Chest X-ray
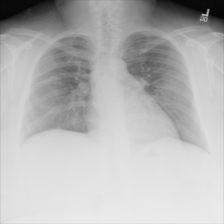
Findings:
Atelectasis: negative
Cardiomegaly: negative
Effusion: negative
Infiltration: positive
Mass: negative
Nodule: positive
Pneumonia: negative
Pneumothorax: negative
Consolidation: negative
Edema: negative
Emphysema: negative
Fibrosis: negative
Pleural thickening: negative
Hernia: negative